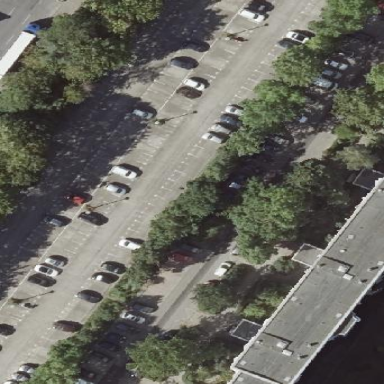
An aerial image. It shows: Street side parking area.